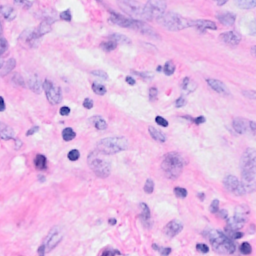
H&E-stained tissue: Breast